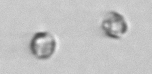
Label: Thalassiosira_sp_aff_mala